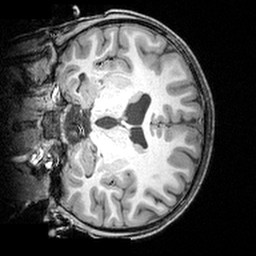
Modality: T1w
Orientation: coronal
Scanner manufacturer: siemens
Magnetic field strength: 3 T
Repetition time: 1.9 s
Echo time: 0.00397 s